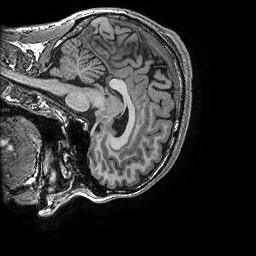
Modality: T1w
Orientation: sagittal
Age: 30
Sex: male
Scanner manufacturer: ge
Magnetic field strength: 3 T
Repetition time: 0.008184 s
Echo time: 0.003192 s